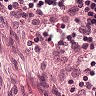
Metastatic tissue present: no